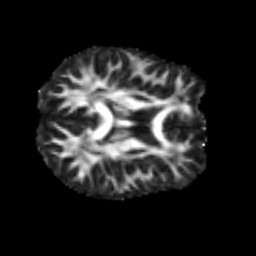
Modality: FA
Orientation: axial
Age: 23
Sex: female
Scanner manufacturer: siemens
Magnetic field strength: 3 T
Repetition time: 2.3 s
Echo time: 0.085 s